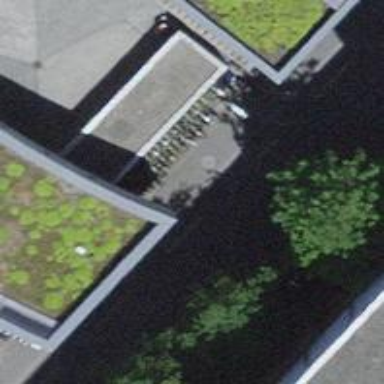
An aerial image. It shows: Bicycle parking facility.